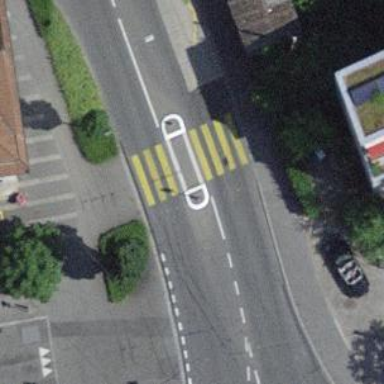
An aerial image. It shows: Kerb barrier.